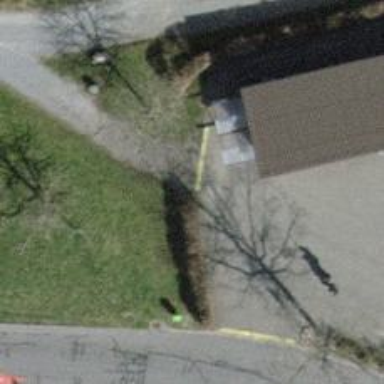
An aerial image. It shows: Entrance with barrier.